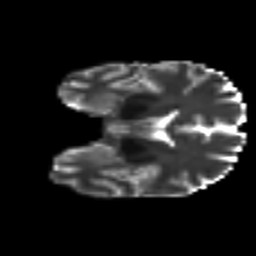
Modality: T2w
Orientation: coronal
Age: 37
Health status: ill
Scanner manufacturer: philips
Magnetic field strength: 3 T
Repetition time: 9 s
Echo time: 0.127 s